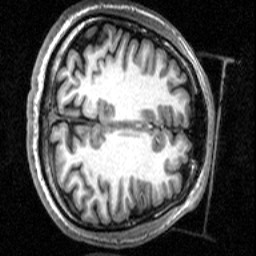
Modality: T1w
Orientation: axial
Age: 22
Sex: male
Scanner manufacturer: siemens
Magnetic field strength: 2.894 T
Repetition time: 2.3 s
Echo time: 0.0021 s